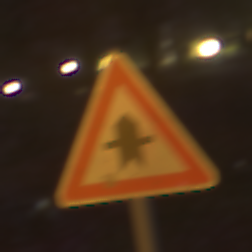
Verkehrszeichen: Vorfahrt
Umgebung: Outdoor, Suburban
Tageszeit: Night
Wetter: Clear
Licht: Artificial
Jahreszeit: NotSpecified
Kontrast: HighContrast